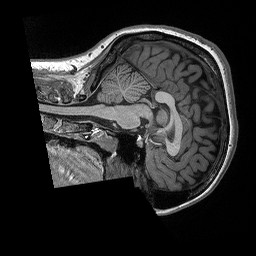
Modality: T1w
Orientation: sagittal
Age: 24
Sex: female
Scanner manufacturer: siemens
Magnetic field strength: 3 T
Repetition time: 2.3 s
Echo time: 0.00298 s